Brain MRI, t2w sequence, axial 2D slice.
Patient: age 40, sex F, weight 95 kg, height 1.95 m
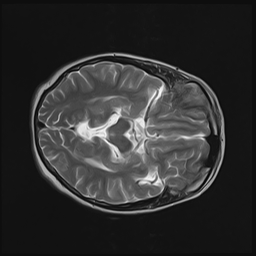